Interaction volume radius: 10 \u00c5
Interaction volume height: 10 \u00c5
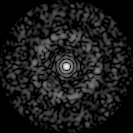
Disorder parameter: 0.8556